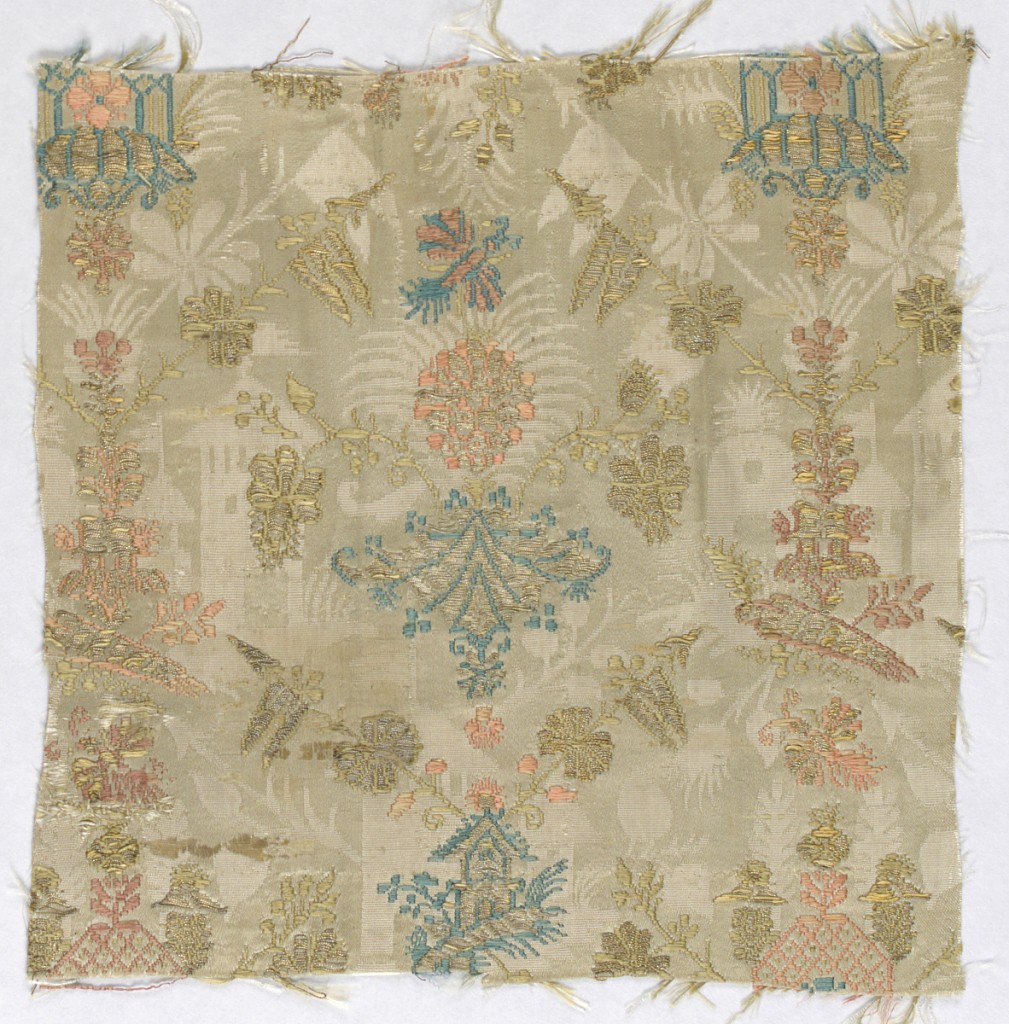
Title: Fragment
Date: late 17th century
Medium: silk, metal thread Technique: damassé foundation (8 harness satin plus plain weave). Satin patterned by floats of discontinuous supplementary wefts
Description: Fragment of a pattern of two alternating verticals: architectural motifs, ornamental garden-like buildings, and flowers. Two lances from the top of a building in each row create a loose diamond lattic. Two level patterns; gold and muted colors on an ivory damassé background.